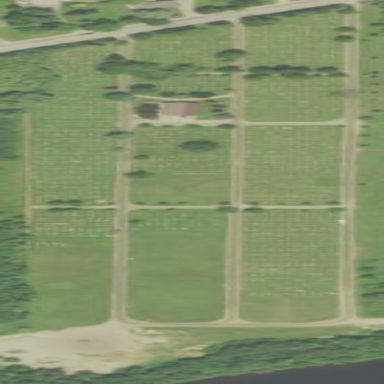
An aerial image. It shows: Cemetery.